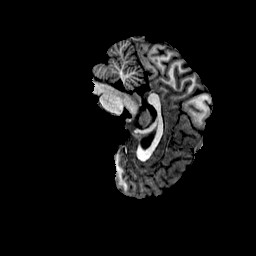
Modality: T1w
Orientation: sagittal
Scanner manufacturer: ge
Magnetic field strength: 3 T
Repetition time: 0.00766 s
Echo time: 0.003476 s